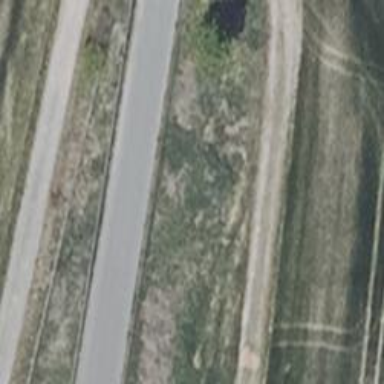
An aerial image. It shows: Unclassified road with embankment.